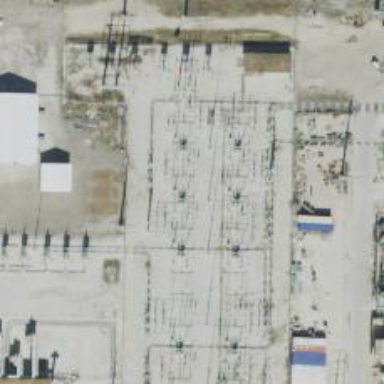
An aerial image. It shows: Switch used for power control.